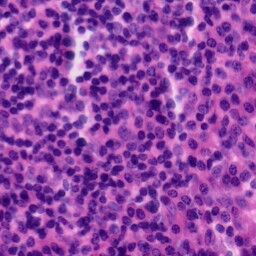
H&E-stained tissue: Tonsil